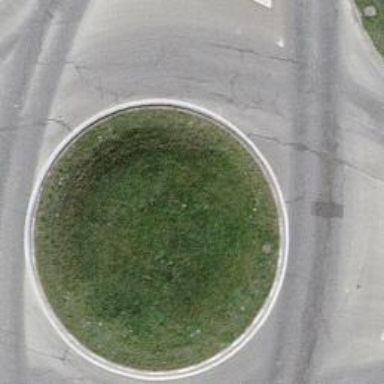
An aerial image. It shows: Secondary road with asphalt surface leading to roundabout.